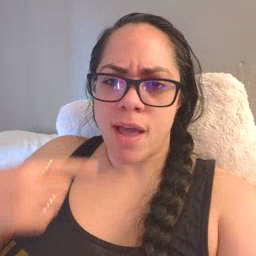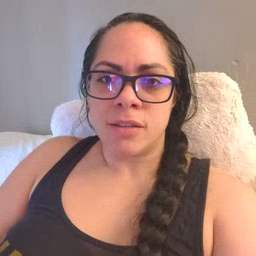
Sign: cry